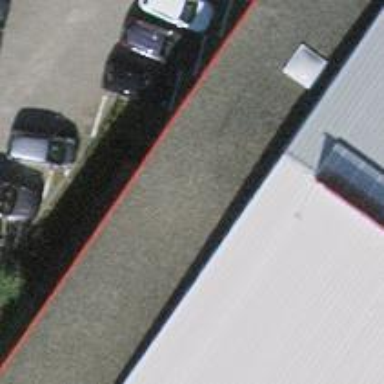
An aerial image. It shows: View of roof of building.